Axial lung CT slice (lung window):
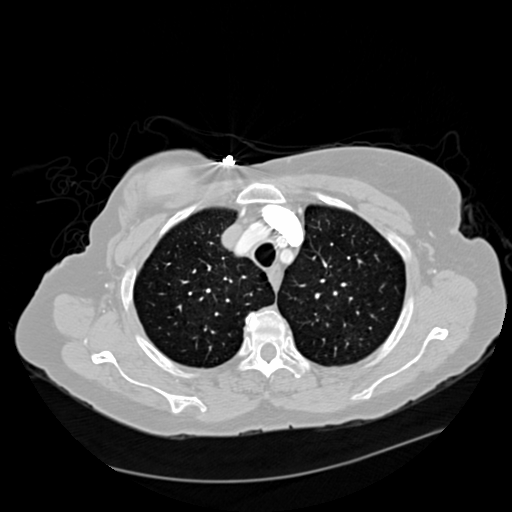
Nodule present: no